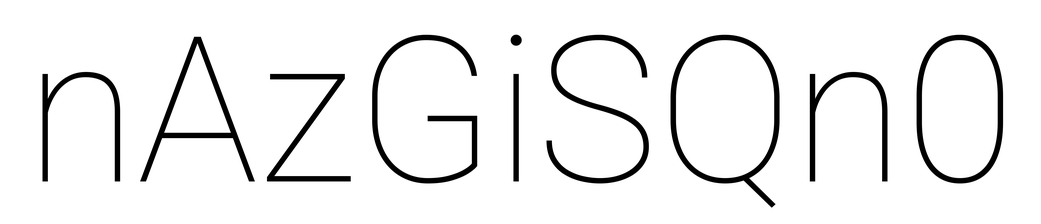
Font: Roboto_Thin